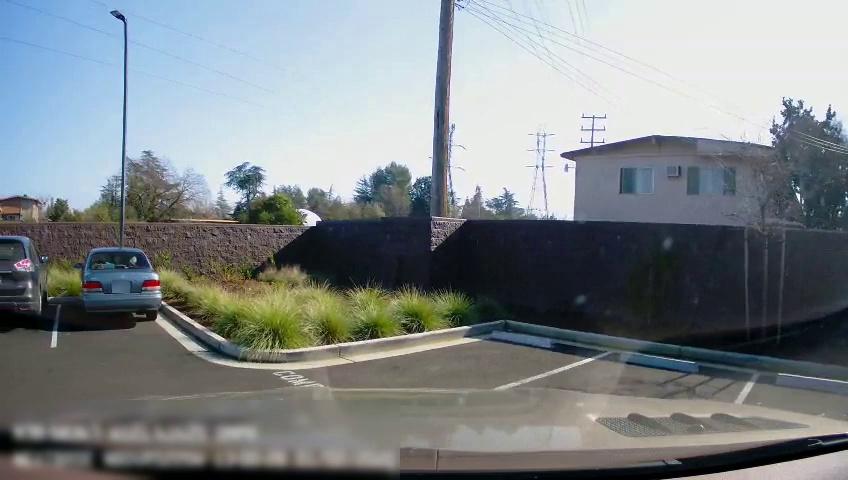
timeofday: Day
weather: Sunny
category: Drivable Space
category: Vehicles | Car
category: Vehicles | SUV